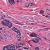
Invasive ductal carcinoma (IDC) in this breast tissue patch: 0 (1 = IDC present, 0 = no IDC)